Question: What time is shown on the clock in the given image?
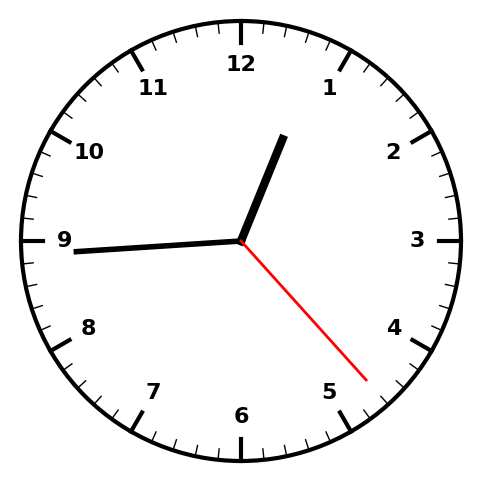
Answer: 12:44:23